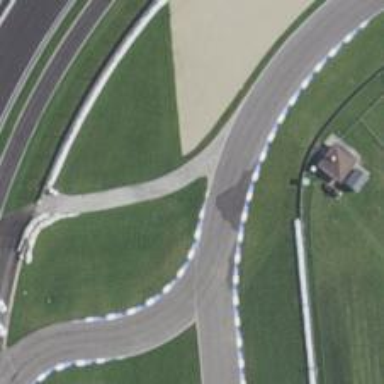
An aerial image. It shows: Asphalt raceway designed for motor sports.